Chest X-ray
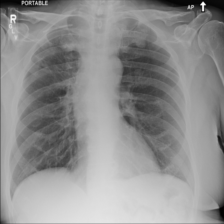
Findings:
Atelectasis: negative
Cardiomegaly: negative
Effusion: negative
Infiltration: negative
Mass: negative
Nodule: negative
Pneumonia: negative
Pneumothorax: negative
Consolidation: negative
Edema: negative
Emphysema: negative
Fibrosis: negative
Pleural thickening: negative
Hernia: negative